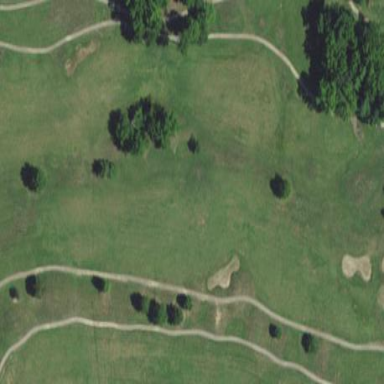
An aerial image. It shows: Area of rough grass used for golf.